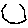
Label: hexagon